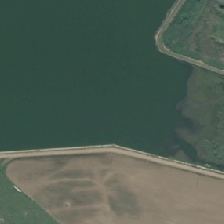
Land cover: lake_pond